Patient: sex F, age 34
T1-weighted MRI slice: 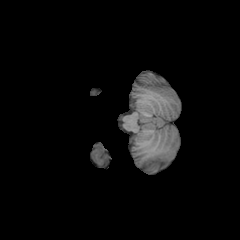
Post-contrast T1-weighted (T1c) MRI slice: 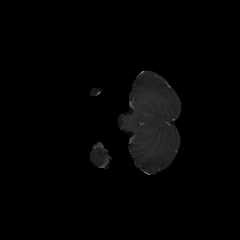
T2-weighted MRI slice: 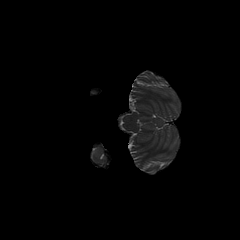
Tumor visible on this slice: no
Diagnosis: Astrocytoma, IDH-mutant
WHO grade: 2